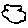
Label: cloud